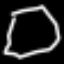
Label: octagon